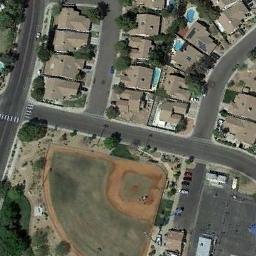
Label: baseball_diamond